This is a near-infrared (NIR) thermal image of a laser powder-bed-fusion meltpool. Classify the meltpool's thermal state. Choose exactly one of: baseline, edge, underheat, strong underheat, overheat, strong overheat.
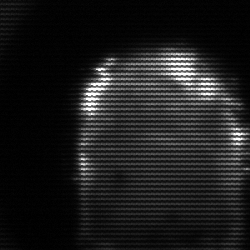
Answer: baseline